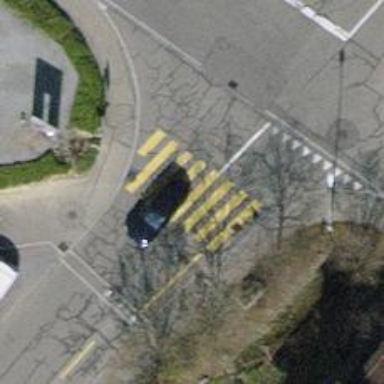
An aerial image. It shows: Residential road with asphalt surface and traffic calming table.